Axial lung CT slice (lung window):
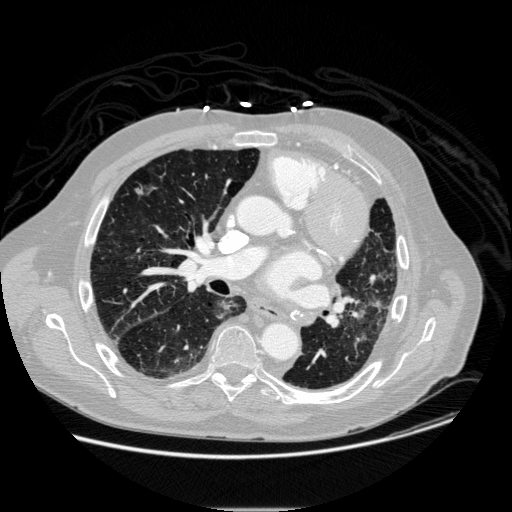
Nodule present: yes
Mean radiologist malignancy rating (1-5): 3.333